Question: I took this code from another question and now I'm trying to get the four buttons to fill the entire window.
Nothing that I do seems to have an affect. The 'fullscreen: true' option seems to always be ignored. What's the trick to know you need to adjust the layout so that it takes all the vertical space?
Ideally, I'd like this solution to work for a '3x3' button layout too.

---
> app.js
'''
Ext.application({
launch: function() {
var view = Ext.create('Ext.Container', {
// fullscreen: true,
layout: {
type: 'vbox',
flex: 1
},
items: [{
xtype: 'container',
layout: 'hbox',
items: [{
xtype: 'button',
height: '50%',
text: 'flat button',
ui: 'plain',
flex: 1,
handler: function() {
alert('top left')
}
}, {
xtype: 'button',
height: '50%',
//ui: 'plain',
flex: 1,
handler: function() {
alert('top right')
}
}]
}, {
xtype: 'container',
layout: 'hbox',
items: [{
xtype: 'button',
height: '50%',
//ui: 'plain',
flex: 1,
handler: function() {
alert('bottom left')
}
}, {
xtype: 'button',
//ui: 'plain',
height: '50%',
flex: 1,
handler: function() {
alert('bottom right')
}
}]
}]
});
Ext.Viewport.add(view);
}
});
'''
---
> Standard index.html that uses Sencha Touch CDN.
'''
<!doctype html>
<html manifest="" lang="en-US">
<head>
<meta charset="UTF-8">
<title>Sencha</title>
<link rel="stylesheet" href="http://extjs.cachefly.net/touch/sencha-touch-2.0.0/resources/css/sencha-touch.css" type="text/css">
<script type="text/javascript" src="http://extjs.cachefly.net/touch/sencha-touch-2.0.0/sencha-touch-all-debug.js"></script>
<script type="text/javascript" src="app.js"></script>
<body>
</body>
</html>
'''
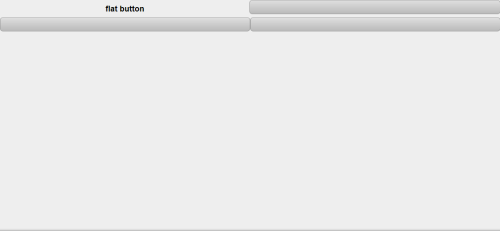
Answer: I've modified something to meet exactly what you need (3x3 buttons layout). Good luck! :)
P/S: I've removed handler functions to make the source code easier to catch.
'''
Ext.application({
launch: function() {
var view = Ext.create('Ext.Container', {
layout: {
type: 'vbox',
},
items: [
{
xtype: 'container',
layout: 'hbox',
flex: 1,
items:[
{
xtype:'button',
ui: 'action',
flex: 1,
},
{
xtype:'button',
ui: 'action',
flex: 1,
},
{
xtype:'button',
ui: 'action',
flex: 1,
}
]
},
{
xtype: 'container',
layout: 'hbox',
flex: 1,
items:[
{
xtype:'button',
ui: 'action',
flex: 1,
},
{
xtype:'button',
ui: 'action',
flex: 1,
},
{
xtype:'button',
ui: 'action',
flex: 1,
}
]
},
{
xtype: 'container',
layout: 'hbox',
flex: 1,
items:[
{
xtype:'button',
ui: 'action',
flex: 1,
},
{
xtype:'button',
ui: 'action',
flex: 1,
},
{
xtype:'button',
ui: 'action',
flex: 1,
}
]
}
]
});
Ext.Viewport.add(view);
}
});
'''